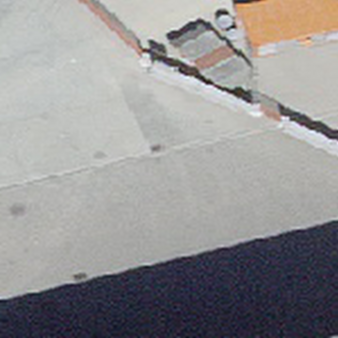
Label: other